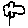
Label: tree